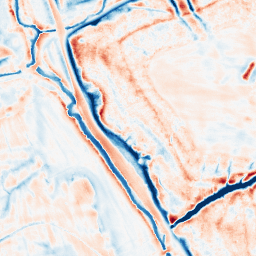
Category: edge_preserving
Decomposition family: bilateral
Decomposition parameters: d: 21
sigma_color: 50
sigma_space: 75
Upsampling method: sinc_blackman
Upsampling parameters: scale: 2
kernel_size: 16
Upsampling scale: 2